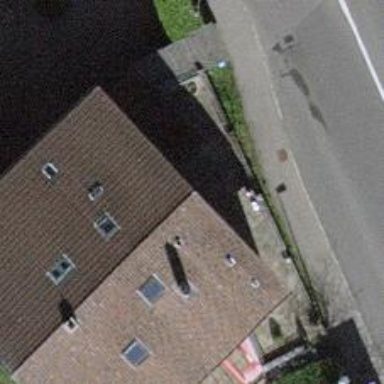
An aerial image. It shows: Building with ridged roof.